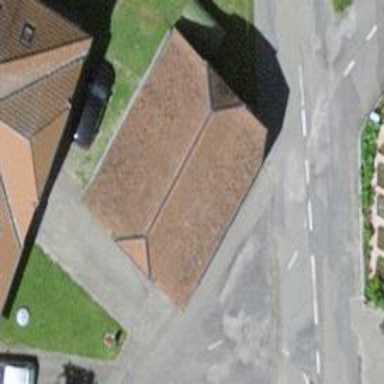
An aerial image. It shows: Garage building.